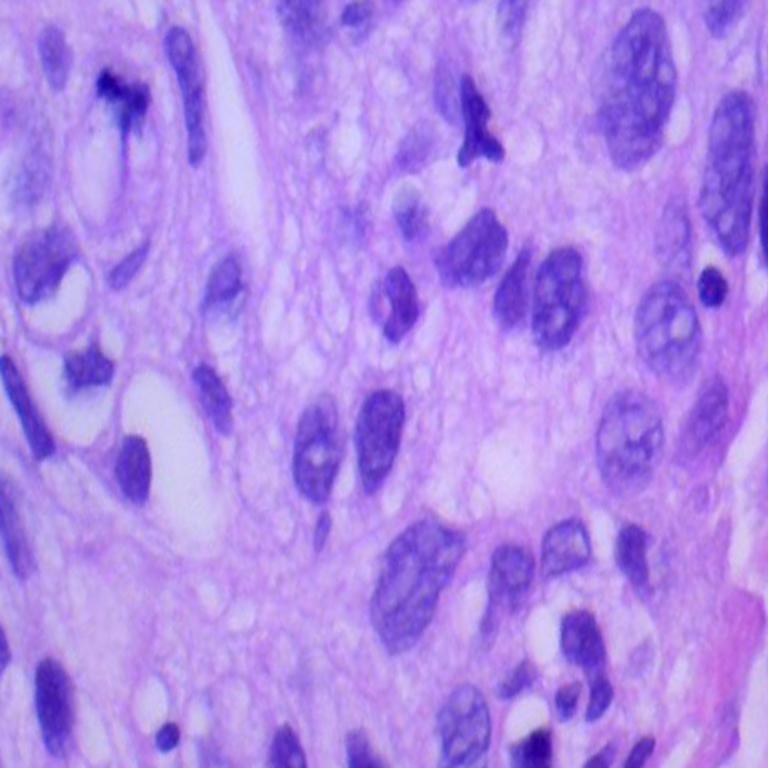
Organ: lung
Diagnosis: squamous carcinomas